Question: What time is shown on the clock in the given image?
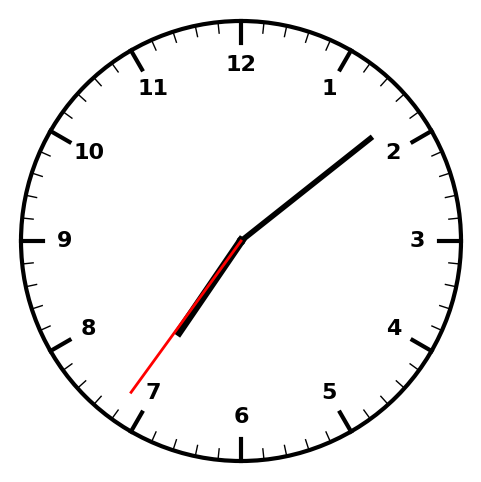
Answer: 07:08:36